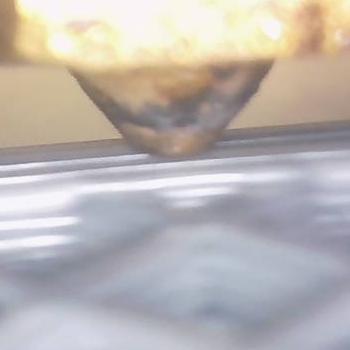
Flow rate: 133%